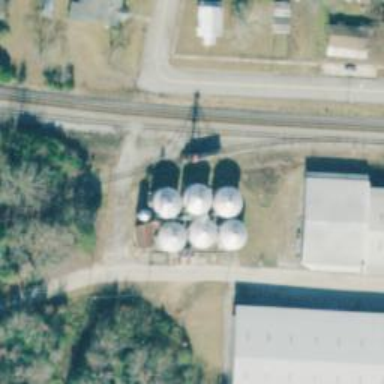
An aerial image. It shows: Silo.